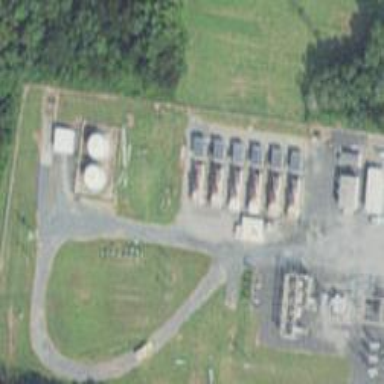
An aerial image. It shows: Generator is pictured.